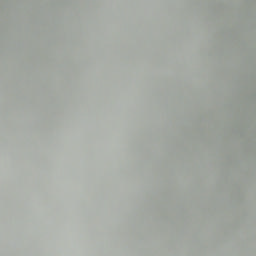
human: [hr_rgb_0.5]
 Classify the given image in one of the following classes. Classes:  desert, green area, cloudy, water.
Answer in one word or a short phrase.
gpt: cloudy